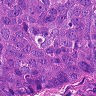
Metastatic tissue present: yes